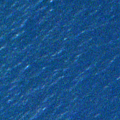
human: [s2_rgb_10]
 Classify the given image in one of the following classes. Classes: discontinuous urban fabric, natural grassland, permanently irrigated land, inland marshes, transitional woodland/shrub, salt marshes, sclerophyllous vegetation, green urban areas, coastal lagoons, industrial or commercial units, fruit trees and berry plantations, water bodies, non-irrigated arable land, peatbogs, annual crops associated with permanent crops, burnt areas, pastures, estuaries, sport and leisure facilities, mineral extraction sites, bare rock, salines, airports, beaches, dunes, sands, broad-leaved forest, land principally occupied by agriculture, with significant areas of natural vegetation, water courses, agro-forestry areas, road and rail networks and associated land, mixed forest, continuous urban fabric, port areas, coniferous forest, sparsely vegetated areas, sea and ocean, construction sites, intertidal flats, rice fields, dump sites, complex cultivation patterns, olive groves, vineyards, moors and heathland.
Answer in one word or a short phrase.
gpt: sea and ocean